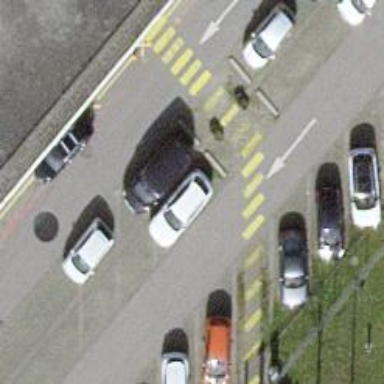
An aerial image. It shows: Marked zebra crossing on the road.